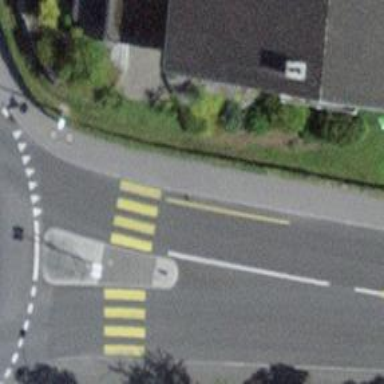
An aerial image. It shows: Zebra crossing with uncontrolled intersection and pedestrian island.